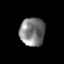
Tissue: prostate
Cell type: T cells
Senescence score: 0.3316
Nuclear area (px): 700
Mean DAPI intensity: 123.561